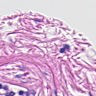
Metastatic tissue present: no